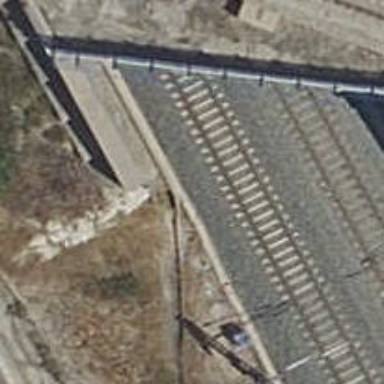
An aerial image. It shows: Railway tunnel with electrified contact lines.